Frequency: 99900
Velocity: 0,3100
Power: 34
Pulse duration: 0,0000001
Pass count: 1
Magnification: 10
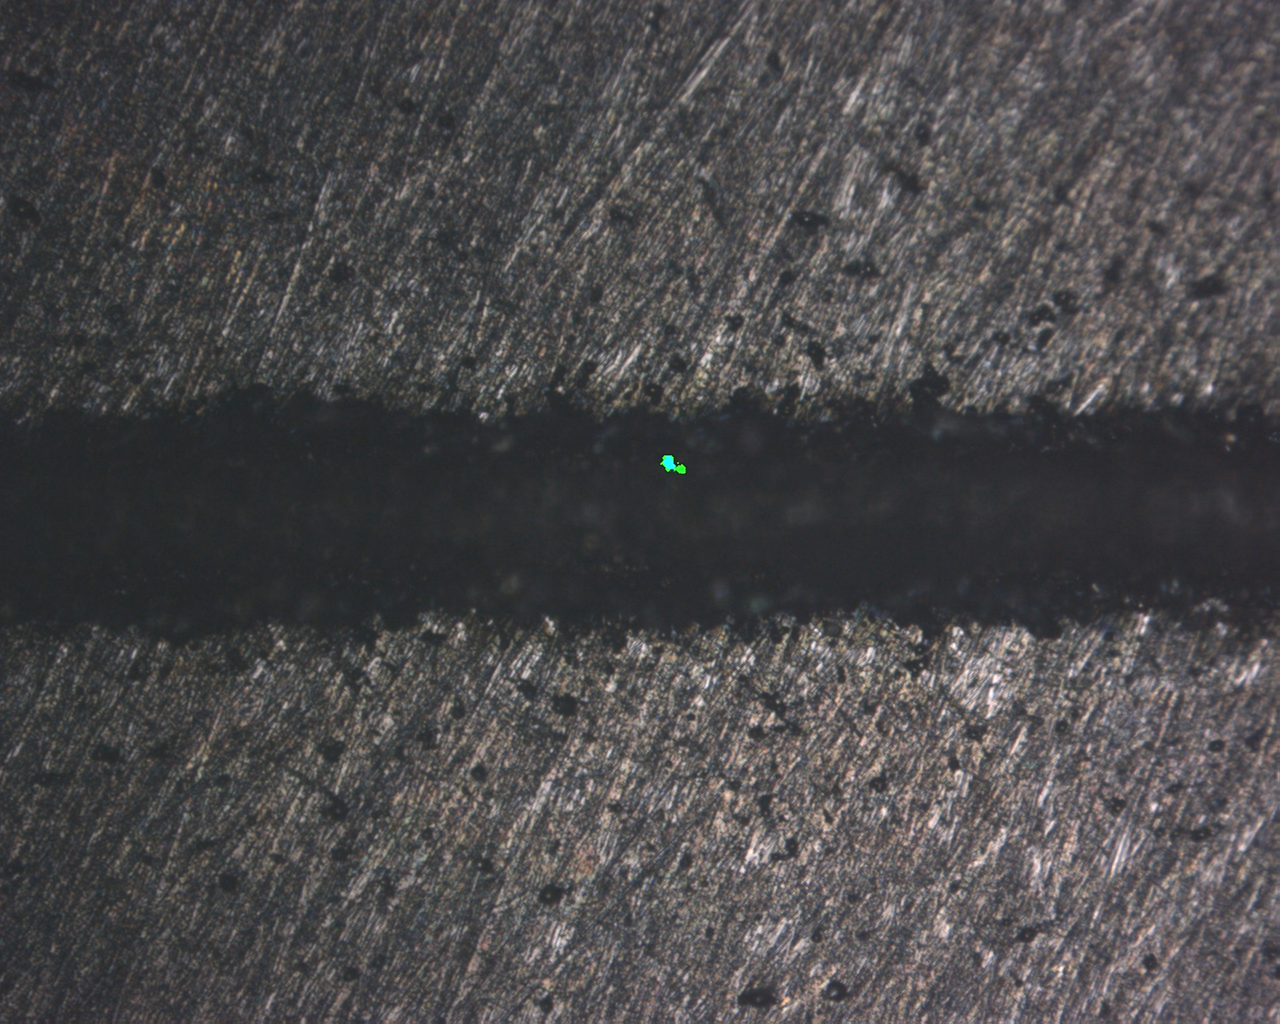
Measured width: 146.273
Other width: 83.991